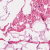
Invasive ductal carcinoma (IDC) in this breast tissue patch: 0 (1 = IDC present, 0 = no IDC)